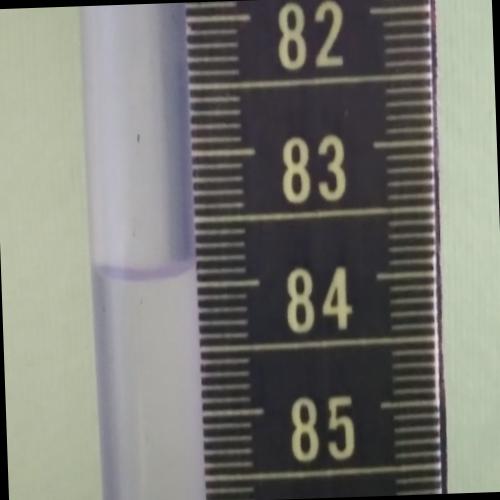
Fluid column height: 83.9 cm